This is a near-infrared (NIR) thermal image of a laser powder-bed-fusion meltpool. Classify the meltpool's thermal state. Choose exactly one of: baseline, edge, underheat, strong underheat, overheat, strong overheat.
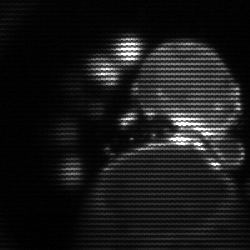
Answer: edge